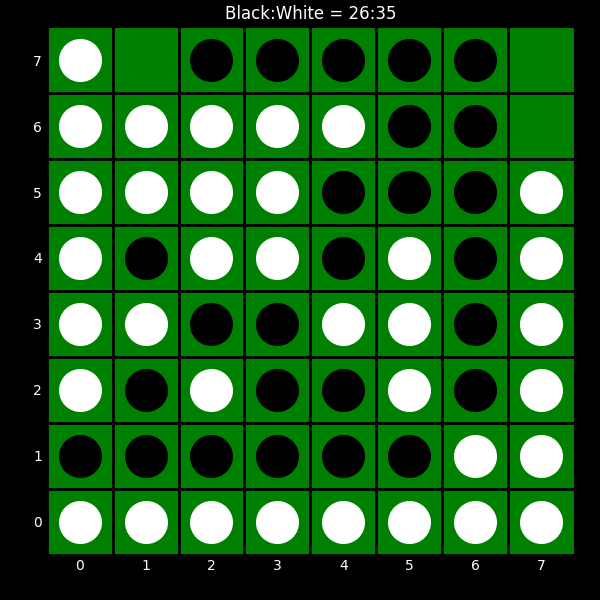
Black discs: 26
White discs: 35